Question: I'm pretty amateur with python and computer data, so bare with me -
I have a file called "input.nodes" and I want to have python read each byte, convert them to base10, and then organize each byte chronologically into a list. I have almost succeeded with this.
I'm using Python 3.10, which if I recall correctly, is the latest version.
To put it even more simply -- How do I make python read each byte as base10, and organize all of them chronologically into a list with NO extra characters whatsoever?
Here's how I attempted to do this:
'''
with open('input.nodes') as f:
dataImport = f.read()
dataImportSplit = [] # << The reason we are adding an empty list is because we will
# sort all of the bytes of the stickfigure into this list.
for chr in dataImport: # << As stated, this will take all of the bytes
dataImportSplit.append(ord(chr)) # from input.nodes and sort them into a list.
print('BYTE LIST (in Base10):
' + str(dataImportSplit)) # << Prints out "dataImportSplit", the
# list we just sorted bytes into.
# Just for debugging purposes.
'''
To elaborate on this code:
1. Import input.nodes as a string, and let "dataImport" be the variable for it.
2. Create an empty list to later store all of the bytes into, called "dataImportSplit" .
3. Find the Unicode code point of each character in dataImport (via the ord function), and append each of them individually into a list.
4. Print the list into the console as a string for debugging. --
That code almost worked; most objects in the list were the base10 representation of the byte and I double-checked with a decimal-to-binary and decimal-to-hex calculator. However, there seemed to be a few outliers that have zero correlation to anything, to my knowledge.
Here is the output in the python terminal:
'''
BYTE LIST (in Base10):
[0, 0, 1, 78, 63, 8364, 0, 0, 255, 112, 8250, 68, 255, 0, 0, 0, 0, 0, 0, 0, 0, 0, 0, 0, 0, 0, 0, 0, 0, 0, 0, 0, 0, 0, 63, 8364, 0, 0, 0, 0, 0, 0, 0, 0, 0, 0, 0, 0, 0, 32, 0, 0, 0, 32, 0, 0, 0, 0, 0, 0, 0, 0, 63, 0, 0, 0, 0, 5, 0, 0, 0, 0, 0, 0, 0, 0, 0, 0, 0, 0, 255, 31, 31, 31, 255, 127, 127, 127, 255, 127, 127, 127, 0, 0, 0, 1, 0, 0, 0, 0, 1, 0, 0, 0, 0, 0, 0, 0, 0, 0, 0, 0, 0, 0, 0, 0, 0, 0, 63, 8364, 0, 0, 0, 0, 0, 100, 0, 0, 0, 100, 0, 0, 0, 32, 0, 0, 0, 32, 0, 0, 0, 32, 0, 0, 0, 0, 0, 0, 0, 0, 0, 0, 45, 0, 0, 0, 45, 0, 0, 0, 45, 255, 112, 8250, 68, 255, 112, 8250, 68, 255, 112, 8250, 68, 0, 0, 0, 0, 0, 0, 0, 0, 0, 0, 0]
'''
Obviously you cant understand what this means if I dont give the actual contents of input.nodes , so for reference, here is input.nodes in a hex editor:
[
<URL>
As you can see, the list objects containing '8364' or '8250' dont appear to have any correlation to anything -- no matter what its converted to.
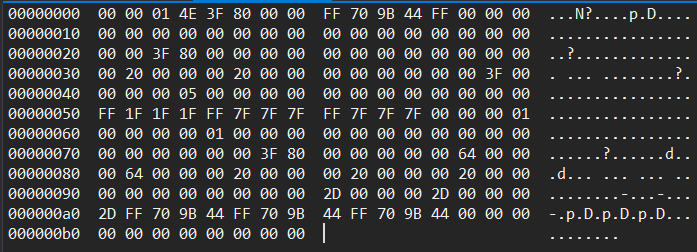
Answer: The 'bytes' type in Python represents a sequence of byte-valued integers (0-255), but by default as an immutable byte string. If you open your file in binary mode (''rb'') the data you read is a byte string that can be accessed as integers individually through indexing or iteration, or you can convert it explicitly to a list.
Opening in text mode (the default) uses an implicit encoding that varies by OS if the 'encoding' parameters is not used and bytes to Unicode code points via that encoding.
If you want the individual bytes, read in binary to prevent any conversion:
'''
with open('downloads\input.nodes', 'rb') as f:
data = f.read()
print(data[:20]) # displays first 20 bytes as a byte string
print(data[:20].hex(' ')) # hexadecimal dump separated by spaces
for b in data[20:40]: # prints next 20 bytes as integers
print(b)
print(list(data)) # convert to list
'''
Output:
'''
b'N?EURyp"Dy'
00 00 01 4e 3f 80 00 00 ff 70 9b 44 ff 00 00
0
0
0
0
0
0
0
0
0
0
0
0
0
0
63
128
0
0
0
0
[0, 0, 1, 78, 63, 128, 0, 0, 255, 112, 155, 68, 255, 0, 0, 0, 0, 0, 0, 0, 0, 0, 0, 0, 0, 0, 0, 0, 0, 0, 0, 0, 0, 0, 63, 128, 0, 0, 0, 0, 0, 0, 0, 0, 0, 0, 0, 0, 0, 32, 0, 0, 0, 32, 0, 0, 0, 0, 0, 0, 0, 0, 63, 0, 0, 0, 0, 5, 0, 0, 0, 0, 0, 0, 0, 0, 0, 0, 0, 0, 255, 31, 31, 31, 255, 127, 127, 127, 255, 127, 127, 127, 0, 0, 0, 1, 0, 0, 0, 0, 1, 0, 0, 0, 0, 0, 0, 0, 0, 0, 0, 0, 0, 0, 0, 0, 0, 0, 63, 128, 0, 0, 0, 0, 0, 100, 0, 0, 0, 100, 0, 0, 0, 32, 0, 0, 0, 32, 0, 0, 0, 32, 0, 0, 0, 0, 0, 0, 0, 0, 0, 0, 45, 0, 0, 0, 45, 0, 0, 0, 45, 255, 112, 155, 68, 255, 112, 155, 68, 255, 112, 155, 68, 0, 0, 0, 0, 0, 0, 0, 0, 0, 0, 0]
'''